Question: I'm learning about Firebase and trying to implement Firebase Auth and Firebase Database in a system of users.
I know how to use Firebase Authentication with Facebook but I want to add some attributes for each user (in Firebase Authentication we only have e-mail, uid, provider and profile image url).
My solution was to create a user registry:

So what I want to do is just make a only the first time the user sign in. This is my MainActivity:
'''
public class MainActivity extends AppCompatActivity {
DatabaseReference myRef1;
DatabaseReference myRef;
private int RC_SIGN_IN = 1;
private String urlI, uid, name, uide;
boolean check_rate;
@Override
protected void onCreate(Bundle savedInstanceState) {
super.onCreate(savedInstanceState);
setContentView(R.layout.activity_main);
myRef1 = FirebaseDatabase.getInstance().getReference();
myRef = myRef1.child("Usuarios");
FirebaseAuth auth = FirebaseAuth.getInstance();
id();
if (auth.getCurrentUser() != null) {
uide = auth.getInstance().getCurrentUser().getUid().toString();
if (check_rate) {
startActivity(new Intent(this, HomeActivity.class));
finish();
} else {
Map mProfile = new HashMap();
mProfile.put("name", auth.getInstance().getCurrentUser().getDisplayName().toString());
mProfile.put("image", auth.getInstance().getCurrentUser().getPhotoUrl().toString());
mProfile.put("uid", auth.getInstance().getCurrentUser().getUid().toString());
myRef.push().setValue(mProfile);
startActivity(new Intent(this, HomeActivity.class));
finish();
}
} else {
// abre a tela de login
startActivityForResult(
AuthUI.getInstance()
.createSignInIntentBuilder()
.setIsSmartLockEnabled(false)
.setProviders(
AuthUI.FACEBOOK_PROVIDER)
.build(),
RC_SIGN_IN);
}
}
private void id() {
myRef.addChildEventListener(new ChildEventListener() {
@Override
public void onChildAdded(DataSnapshot dataSnapshot, String s) {
Map data = (Map) dataSnapshot.getValue();
//profile
urlI = (String) (data.get("image"));
name = (String) (data.get("name"));
uid = (String) (data.get("uid"));
check_rate = data.containsKey(uide);
}
@Override
public void onChildChanged(DataSnapshot dataSnapshot, String s) {
Map data = (Map) dataSnapshot.getValue();
//profile
//Map mData = (HashMap) data.get("profile");
urlI = (String) (data.get("image"));
name = (String) (data.get("name"));
uid = (String) (data.get("uid"));
check_rate = data.containsKey(uide);
}
@Override
public void onChildRemoved(DataSnapshot dataSnapshot) {
}
@Override
public void onChildMoved(DataSnapshot dataSnapshot, String s) {
}
@Override
public void onCancelled(DatabaseError databaseError) {
}
});
}
'''
This does not work. Users upload every time they log in.
Help please
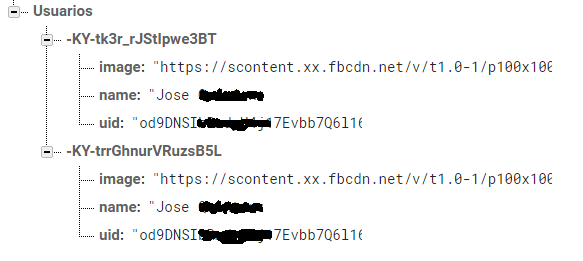
Answer: If you're trying to store a list of items, it is often best to store those items under their natural key.
For users that natural key is their 'uid'. If you store users under their uid, you can directly determine the location to store the users:
'''
Map mProfile = new HashMap();
mProfile.put("name", auth.getInstance().getCurrentUser().getDisplayName().toString());
mProfile.put("image", auth.getInstance().getCurrentUser().getPhotoUrl().toString());
myRef.child(auth.getInstance().getCurrentUser().getUid().toString())
.setValue(mProfile);
'''
With this data structure, if you write the same user a second time, it will just end up writing to the same location again. So no data duplication can happen.